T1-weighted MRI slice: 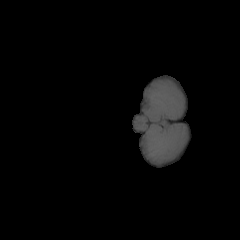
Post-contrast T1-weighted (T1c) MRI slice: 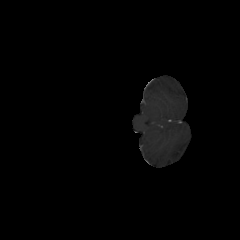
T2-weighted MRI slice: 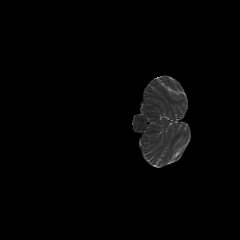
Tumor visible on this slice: no